Group 1:
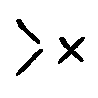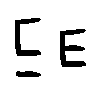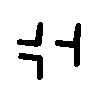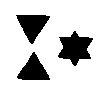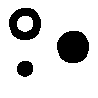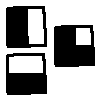
Group 2:
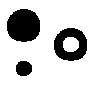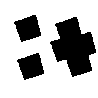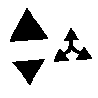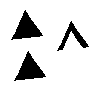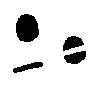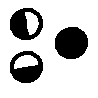
Rule separating the two groups: Left shapes can be placed on top of each other to make right shape vs. not so.
Concepts: same, same_shape, set_union
Author: Aaron David Fairbanks